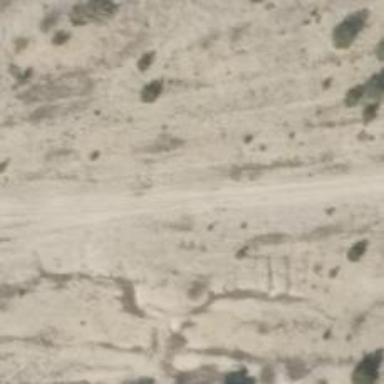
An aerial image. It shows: Sandy track road with grade3 tracktype.